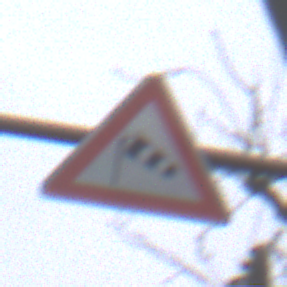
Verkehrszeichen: SeitenwindVonLinks
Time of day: Midday
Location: Outdoor (Nature)
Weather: Overcast
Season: Autumn
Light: Natural